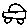
Label: car